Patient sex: F
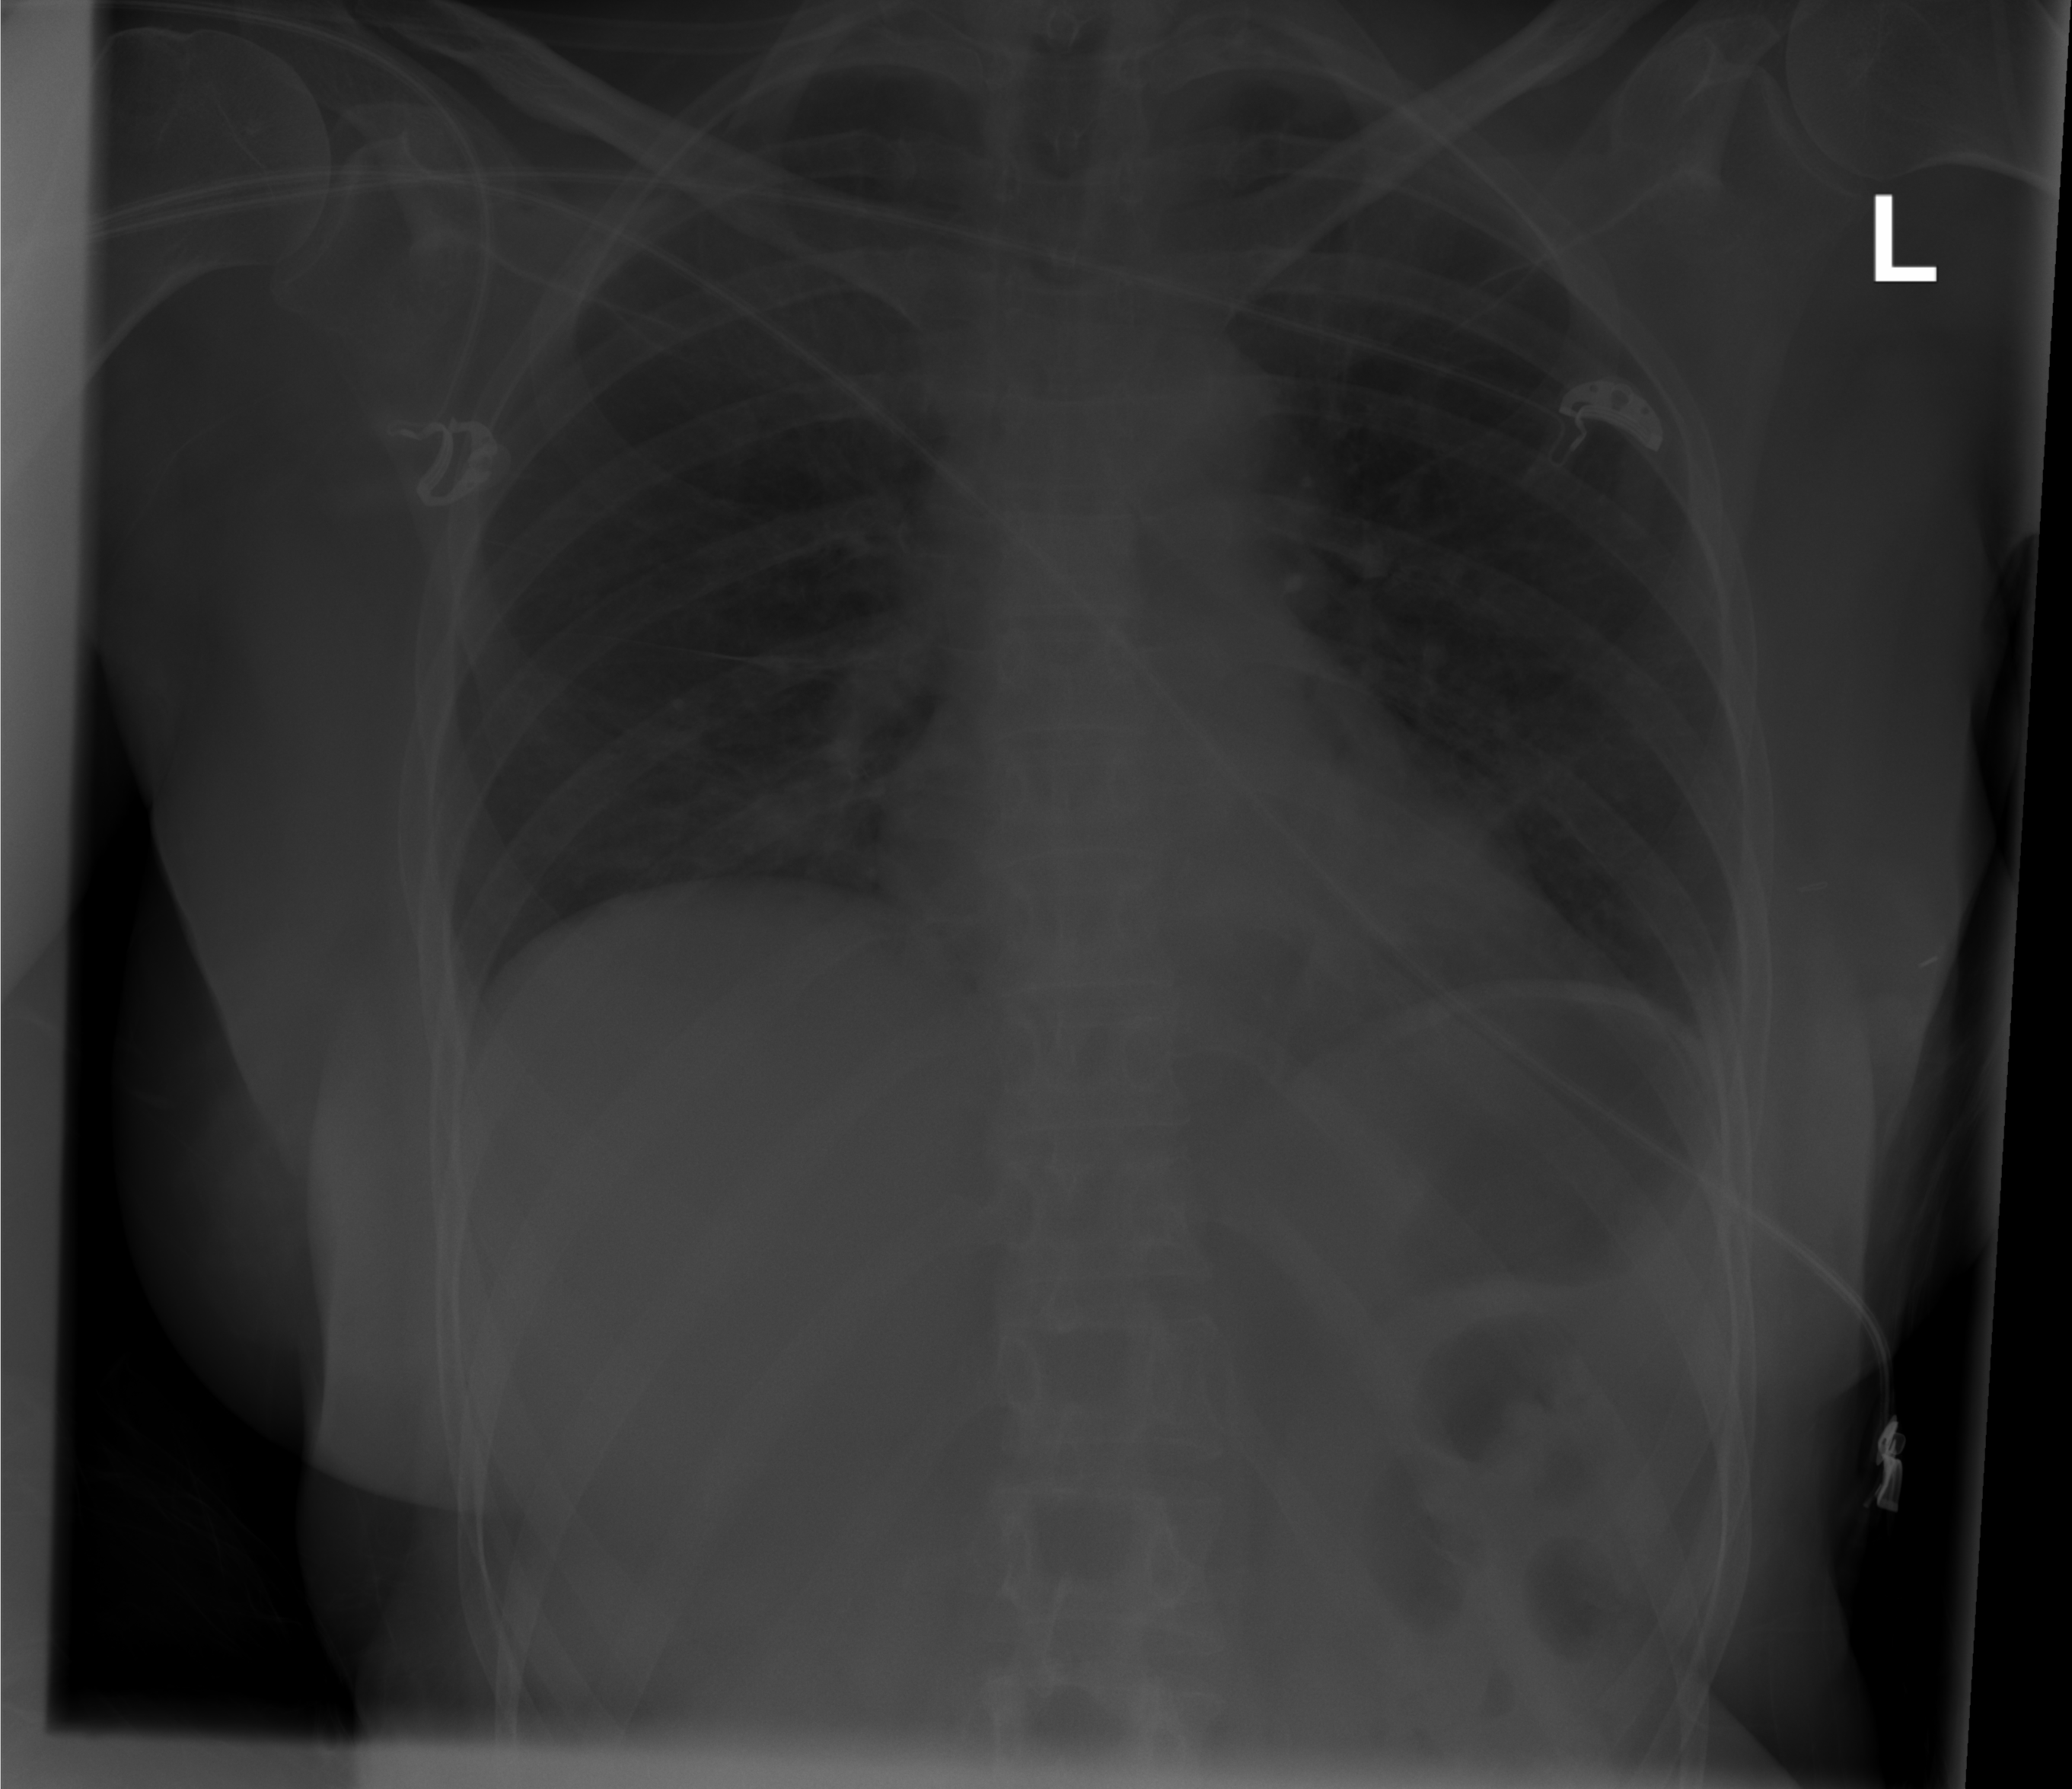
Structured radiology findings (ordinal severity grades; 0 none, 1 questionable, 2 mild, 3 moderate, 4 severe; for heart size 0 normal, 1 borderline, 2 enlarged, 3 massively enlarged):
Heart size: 0
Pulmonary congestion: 0
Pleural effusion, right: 0
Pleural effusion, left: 0
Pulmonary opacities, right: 2
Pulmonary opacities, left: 0
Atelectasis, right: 0
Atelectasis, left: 0